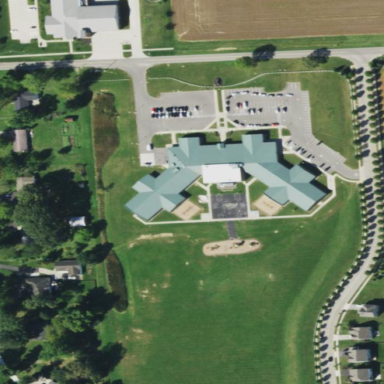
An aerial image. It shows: School.